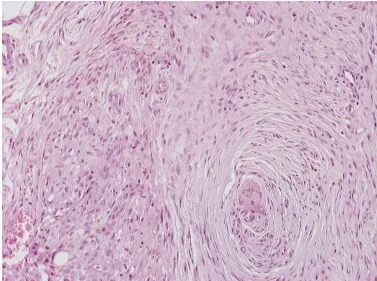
Histologic features: elongated neoplastic cells arranged in interconnected fascicles with a plexiform pattern (A). Hematoxylin-eosin, x100.
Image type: pathology (h&e)